Question: What is the reading of this measurement?
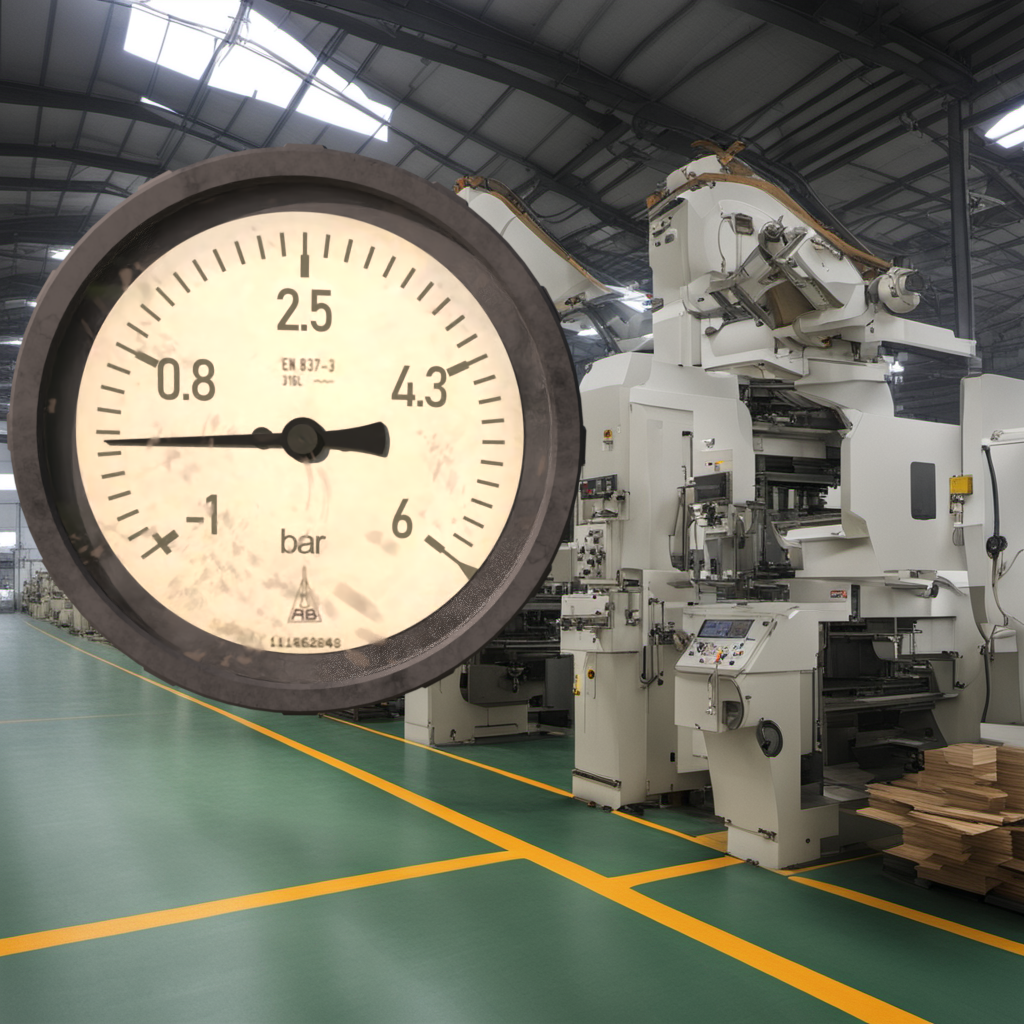
Answer: The result is -0.02
Question: What is the range of the measurement shown in the image?
Answer: The range is from -1 to 6
Question: What is the minimum and maximum value of this measurement?
Answer: The minimum value is -1 and the maximum value is 6